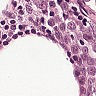
Metastatic tissue present: yes